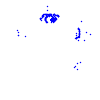
Particle: electron